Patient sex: M
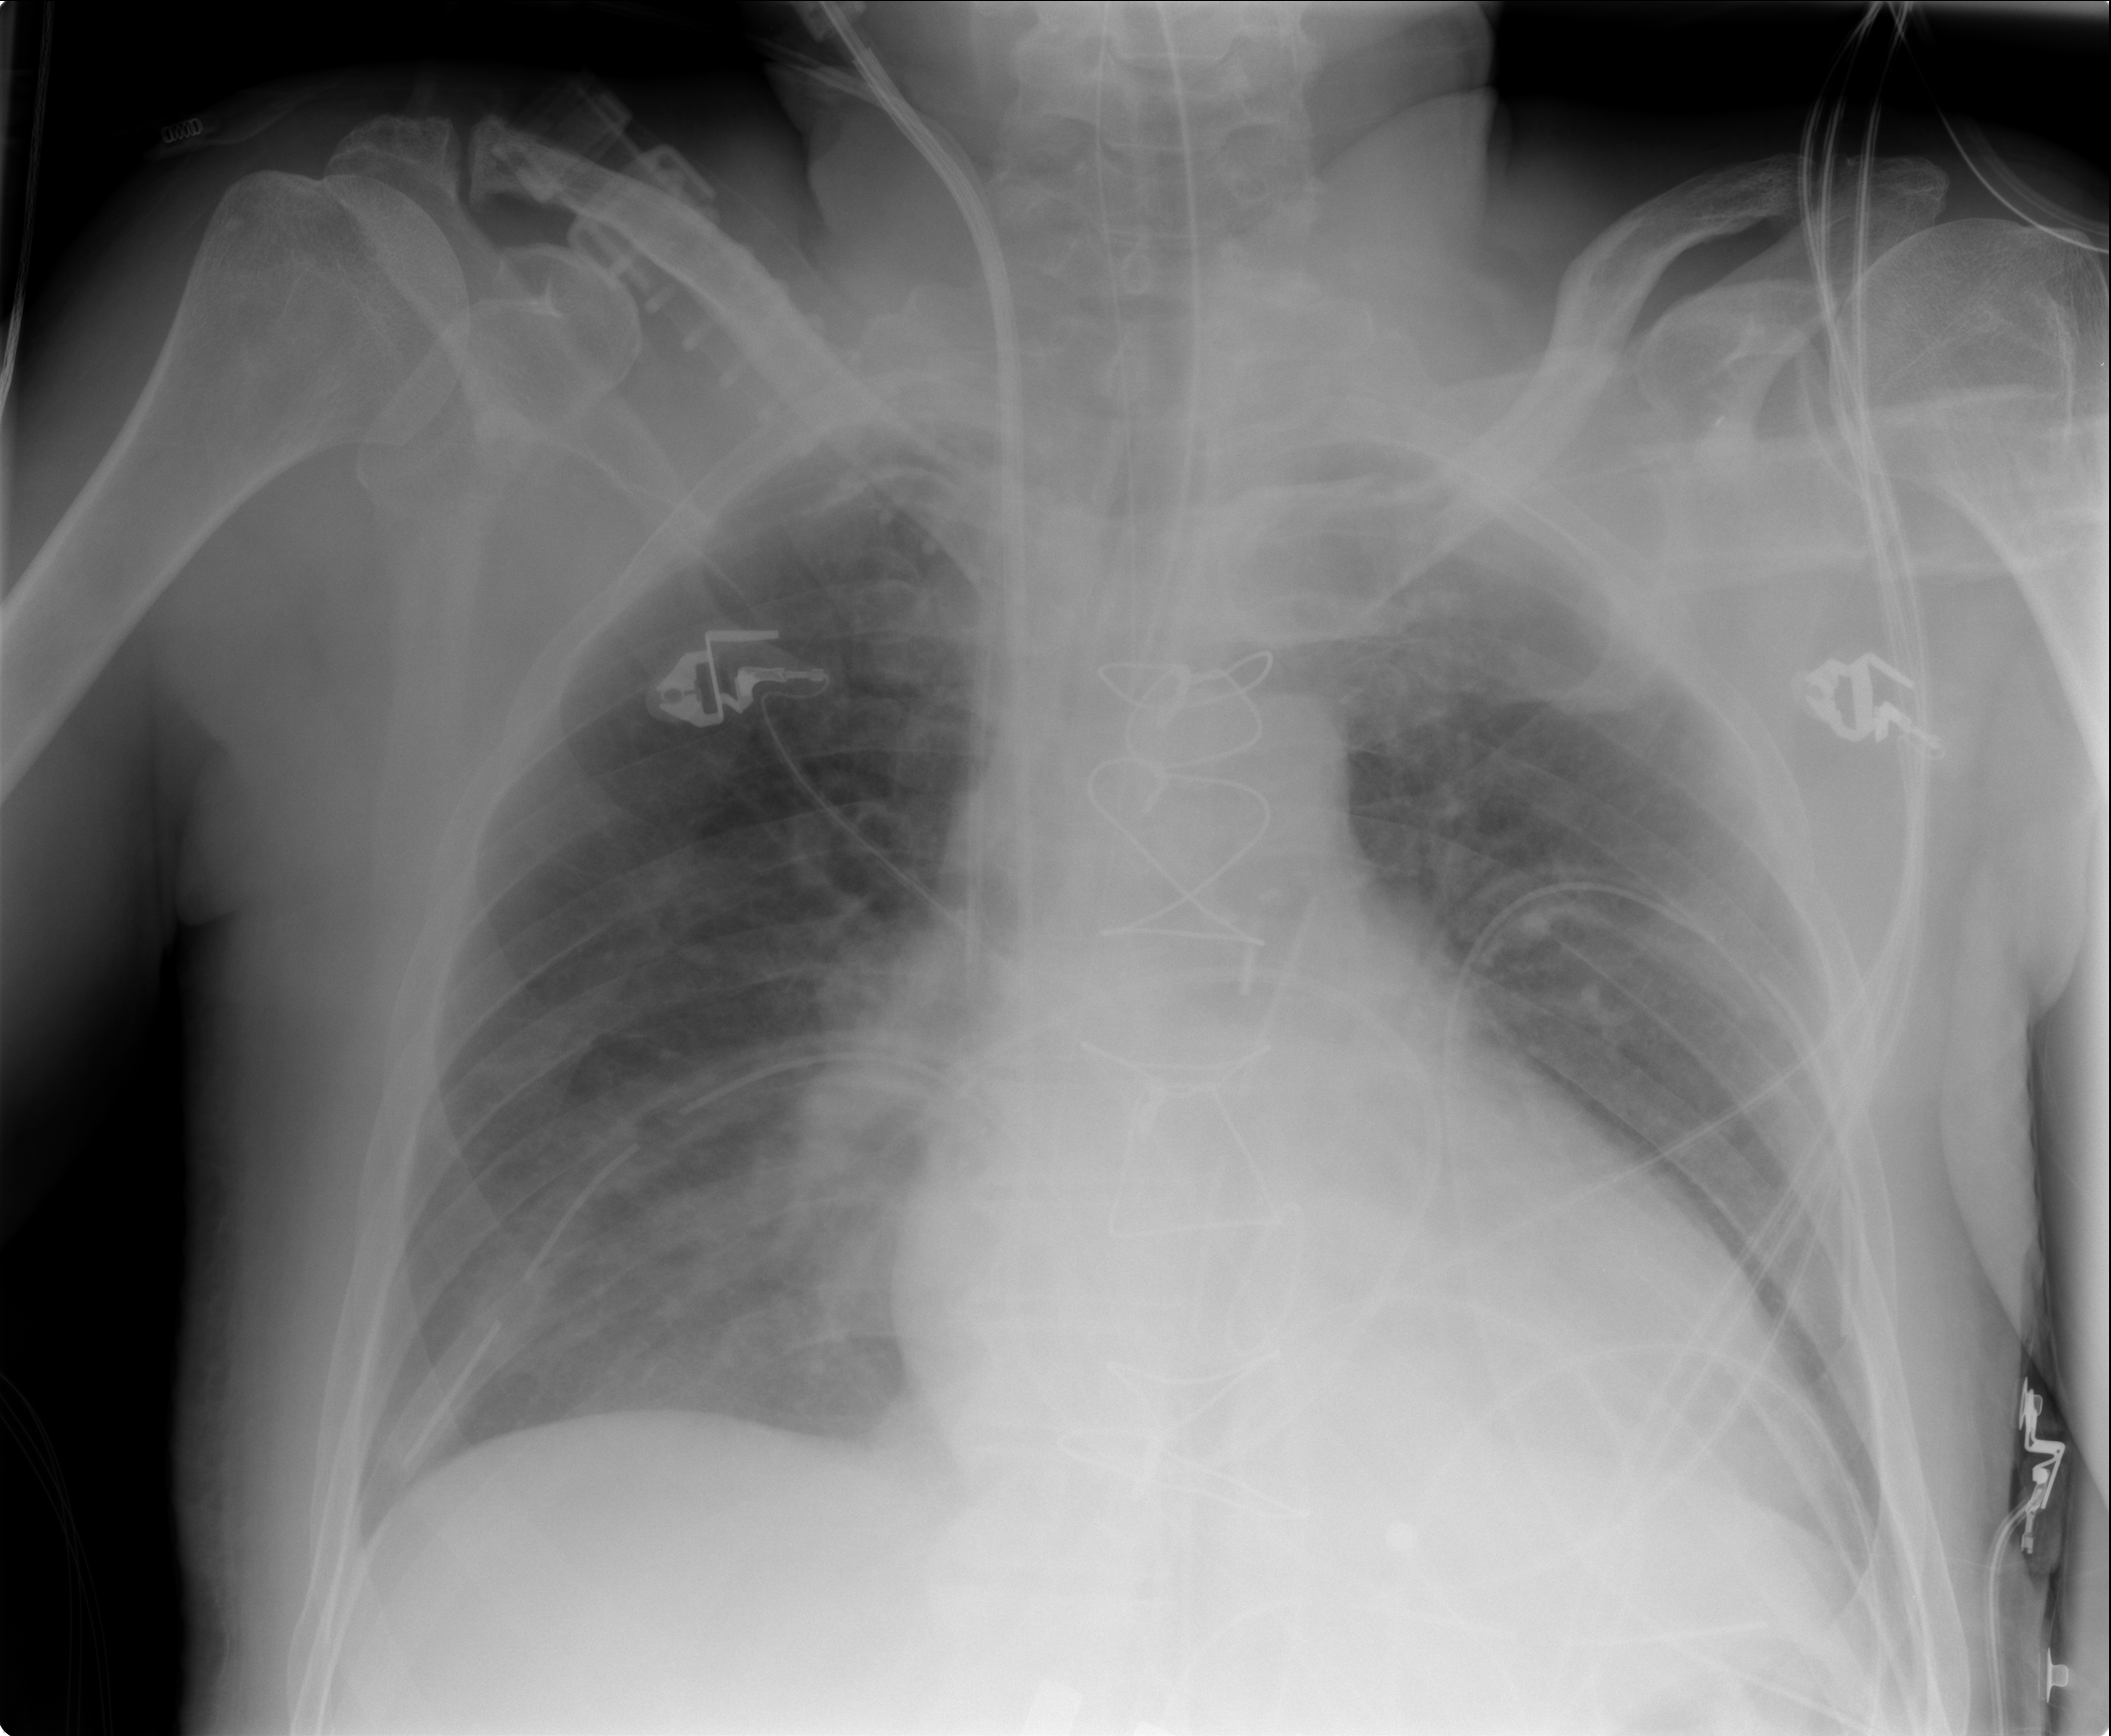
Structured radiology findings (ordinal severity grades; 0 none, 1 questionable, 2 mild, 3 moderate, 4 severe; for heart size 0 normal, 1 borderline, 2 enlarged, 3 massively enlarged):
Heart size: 2
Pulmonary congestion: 2
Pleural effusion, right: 1
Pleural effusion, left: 1
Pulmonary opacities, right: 1
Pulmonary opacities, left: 0
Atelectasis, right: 2
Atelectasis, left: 1